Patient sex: M
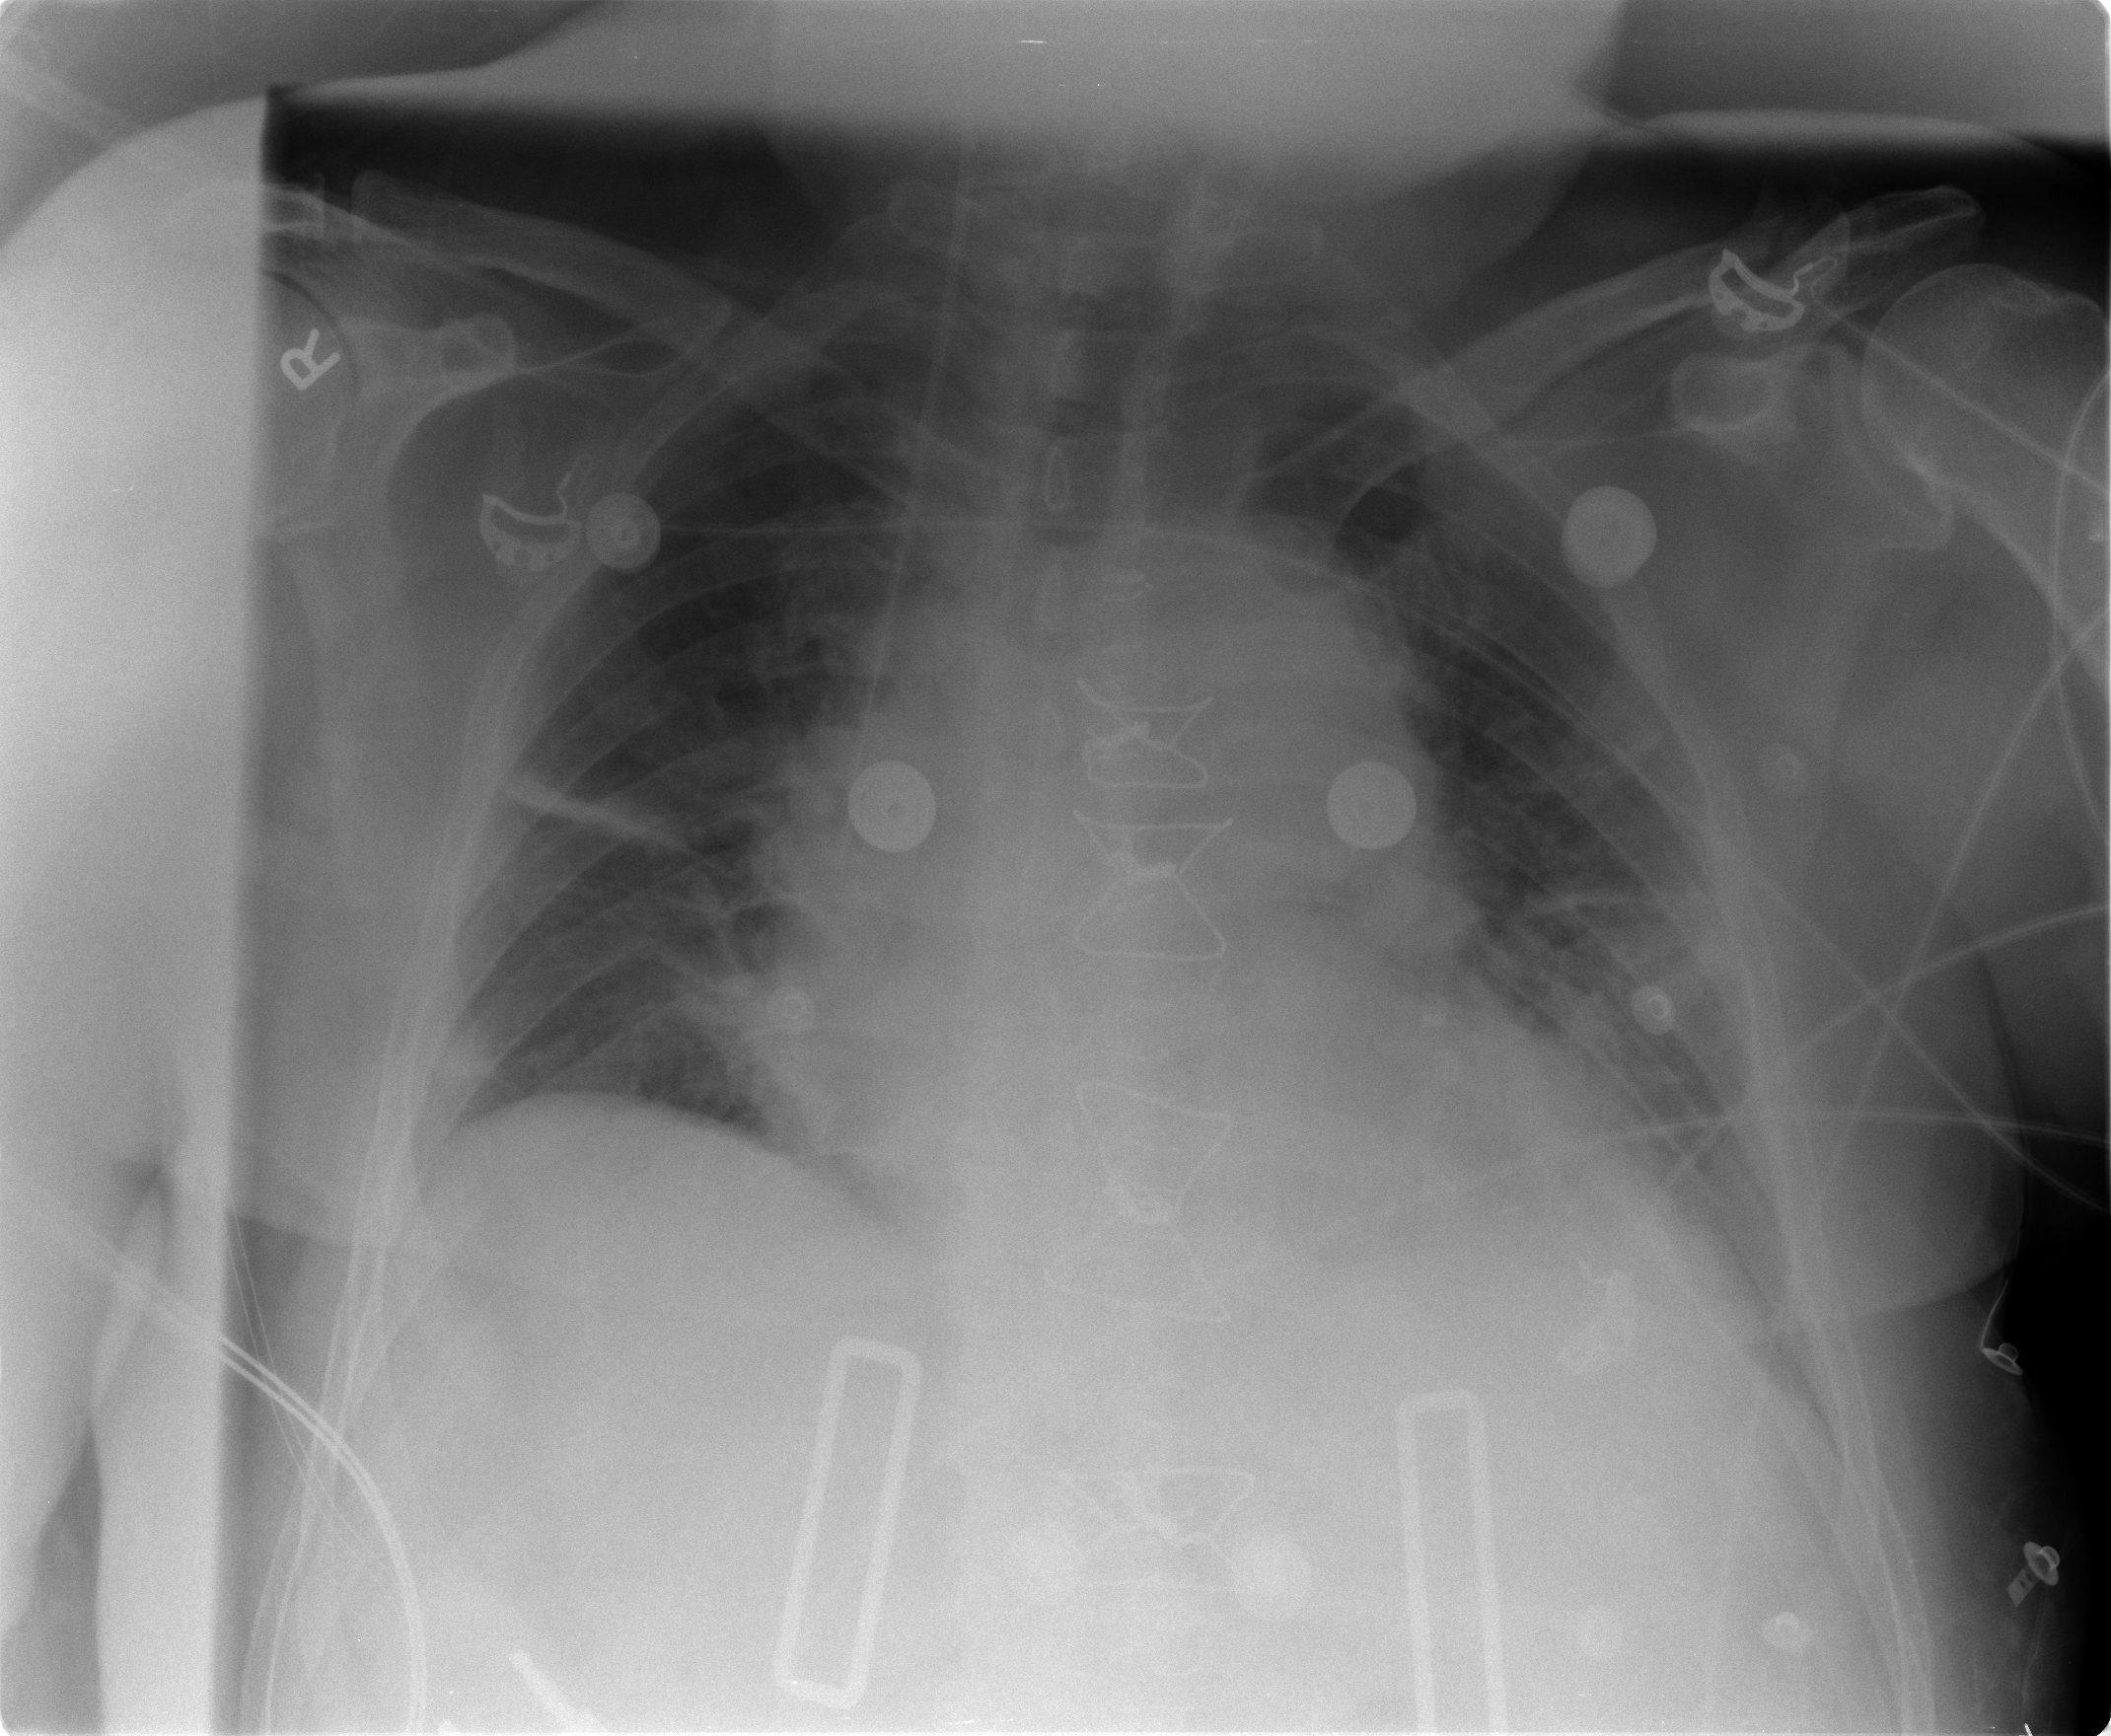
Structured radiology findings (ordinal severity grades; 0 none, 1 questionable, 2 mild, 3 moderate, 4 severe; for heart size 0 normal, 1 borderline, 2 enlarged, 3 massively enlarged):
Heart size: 2
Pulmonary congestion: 2
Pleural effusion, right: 0
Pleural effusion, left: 0
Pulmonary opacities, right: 0
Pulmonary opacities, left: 2
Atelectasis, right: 2
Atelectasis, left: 3